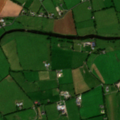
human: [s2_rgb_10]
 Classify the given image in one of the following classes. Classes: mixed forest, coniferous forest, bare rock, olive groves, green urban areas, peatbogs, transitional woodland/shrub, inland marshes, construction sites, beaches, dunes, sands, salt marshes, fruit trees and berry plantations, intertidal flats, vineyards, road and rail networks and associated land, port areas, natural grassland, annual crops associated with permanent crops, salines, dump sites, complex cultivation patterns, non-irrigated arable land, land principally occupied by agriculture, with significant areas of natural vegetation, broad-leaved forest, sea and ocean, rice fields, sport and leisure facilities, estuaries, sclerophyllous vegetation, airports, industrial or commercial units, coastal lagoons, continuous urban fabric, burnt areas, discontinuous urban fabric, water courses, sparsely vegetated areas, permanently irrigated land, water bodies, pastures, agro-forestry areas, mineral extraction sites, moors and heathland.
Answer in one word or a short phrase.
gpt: non-irrigated arable land, pastures